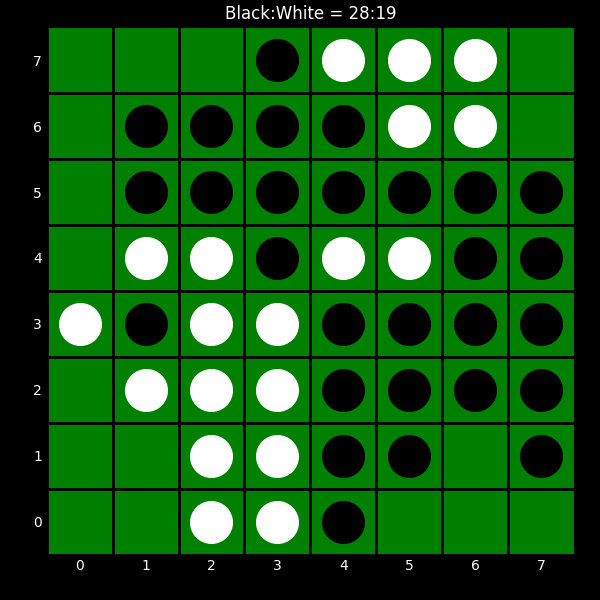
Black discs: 28
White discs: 19